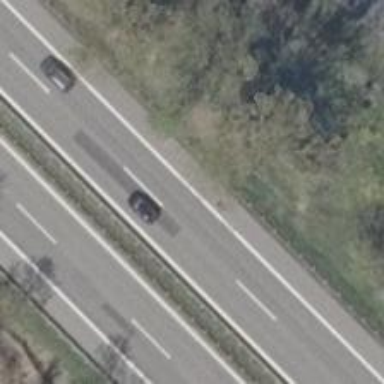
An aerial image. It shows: Asphalt road classified as trunk highway.